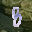
Label: 8